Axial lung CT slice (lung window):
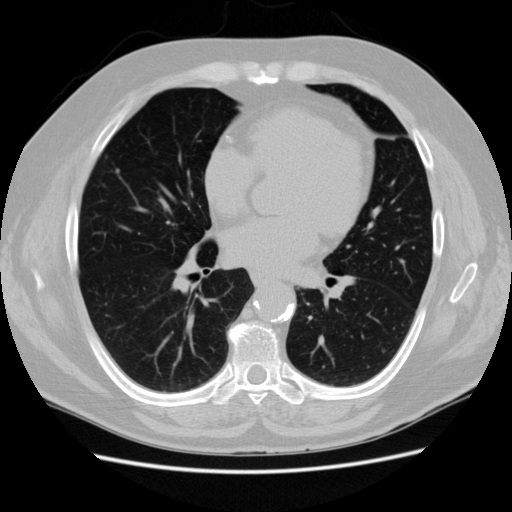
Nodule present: yes
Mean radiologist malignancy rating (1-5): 2